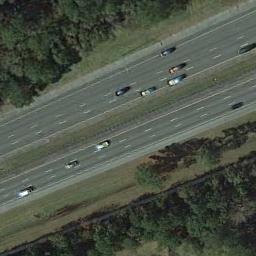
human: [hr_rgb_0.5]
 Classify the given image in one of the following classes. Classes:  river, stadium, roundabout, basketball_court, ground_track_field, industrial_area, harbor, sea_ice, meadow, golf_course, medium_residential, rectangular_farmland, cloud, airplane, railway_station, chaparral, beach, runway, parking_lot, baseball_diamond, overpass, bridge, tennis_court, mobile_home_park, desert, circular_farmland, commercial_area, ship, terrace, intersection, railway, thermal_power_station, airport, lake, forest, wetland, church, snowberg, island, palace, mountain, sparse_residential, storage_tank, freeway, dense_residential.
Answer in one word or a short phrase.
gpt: freeway